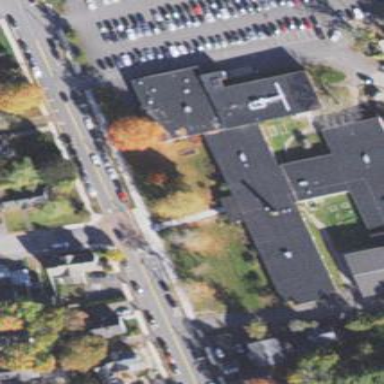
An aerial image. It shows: Building with flat black rubber roof. The building has red facade.